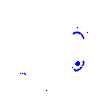
Particle: electron